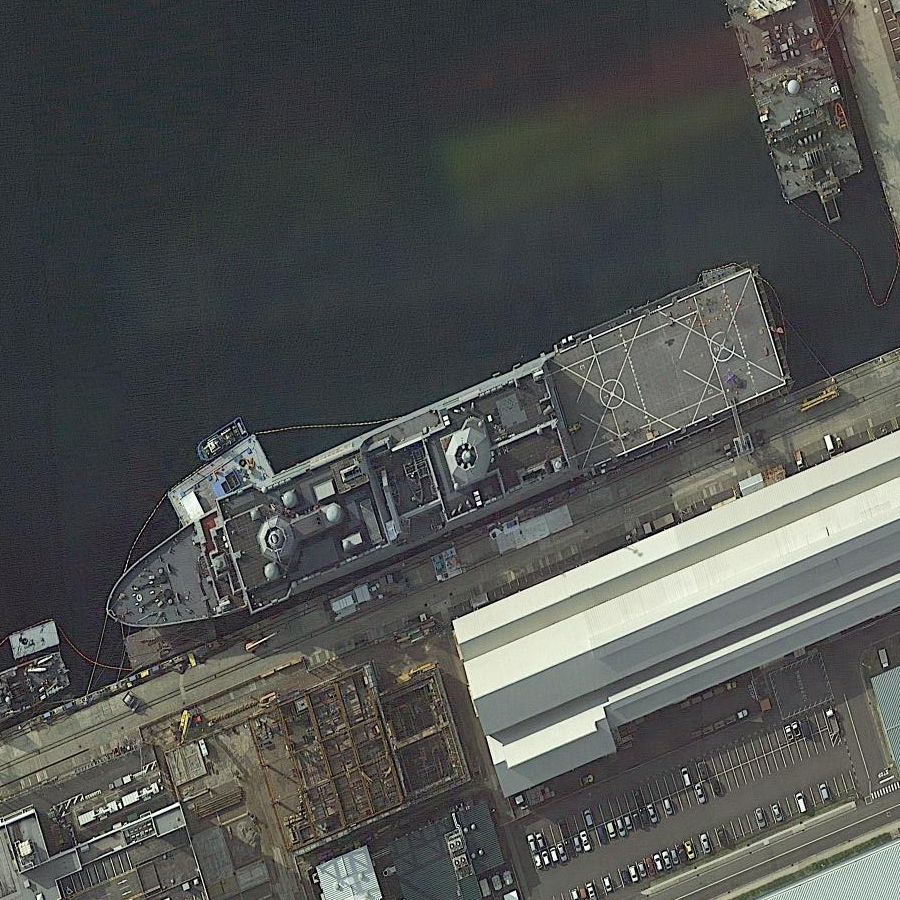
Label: combat